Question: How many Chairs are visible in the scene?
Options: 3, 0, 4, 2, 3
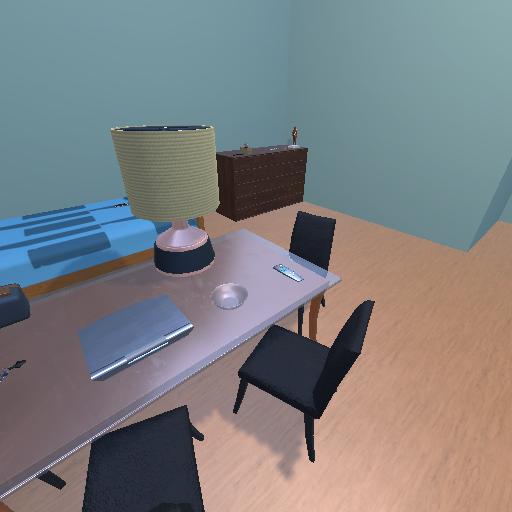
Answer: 3